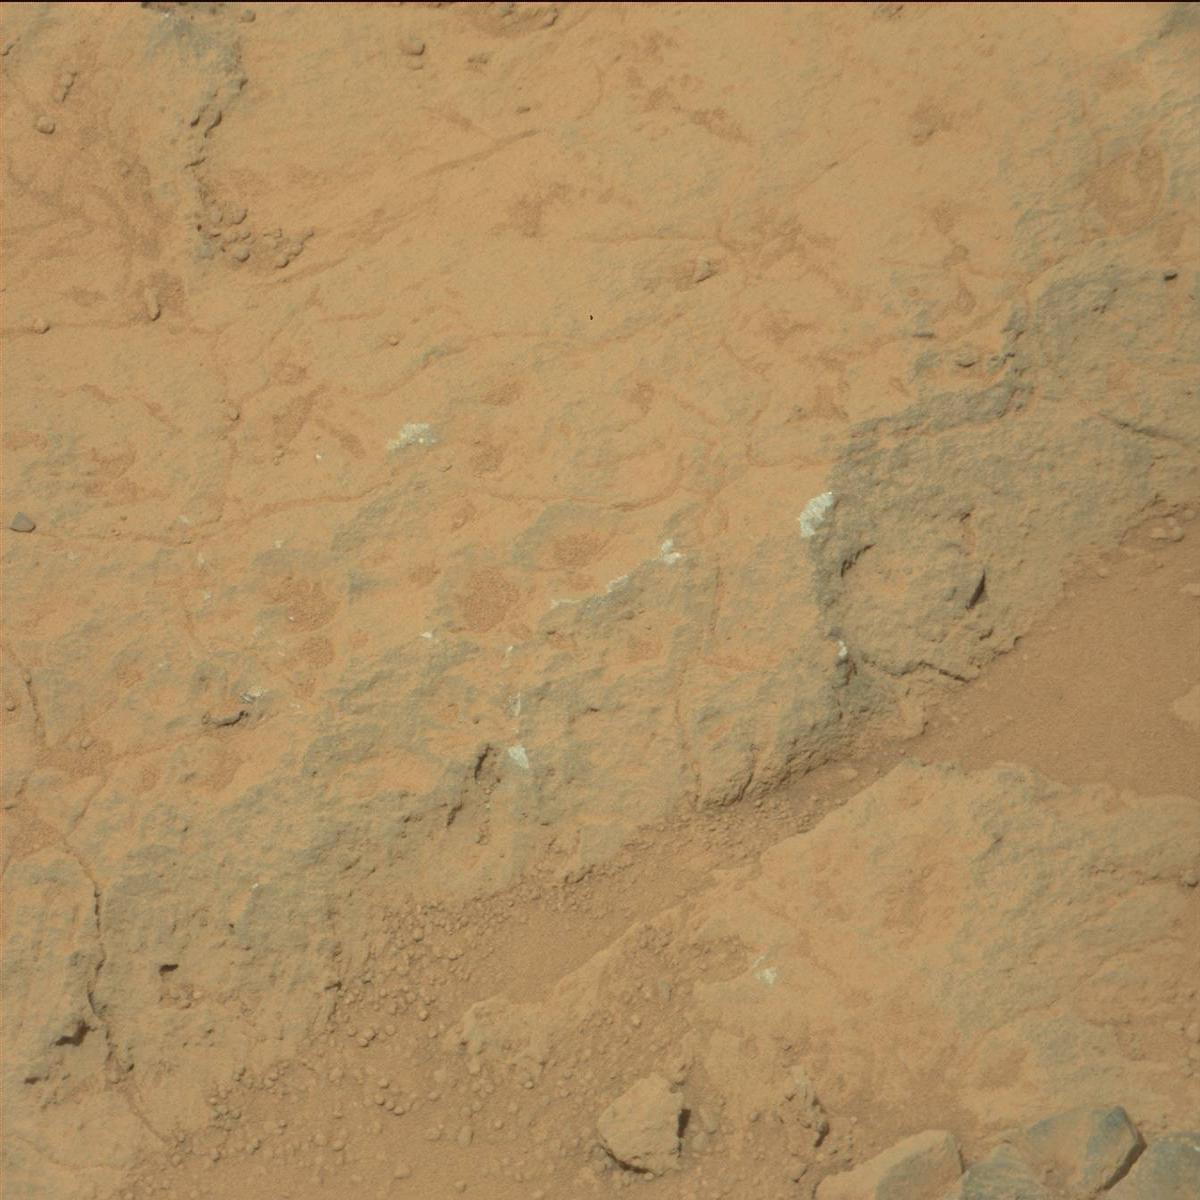
Terrain classes present: Bedrock, Rock, Sand / Soil